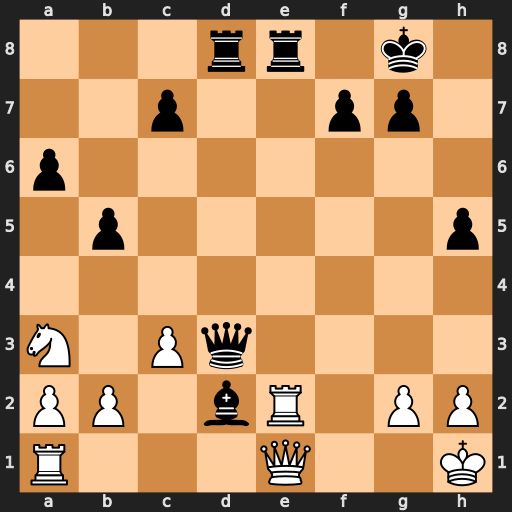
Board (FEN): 3rr1k1/2p2pp1/p7/1p5p/8/N1Pq4/PP1bR1PP/R3Q2K
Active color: w
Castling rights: -
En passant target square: -
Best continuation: Rxe8+ Rxe8 Qxe8+